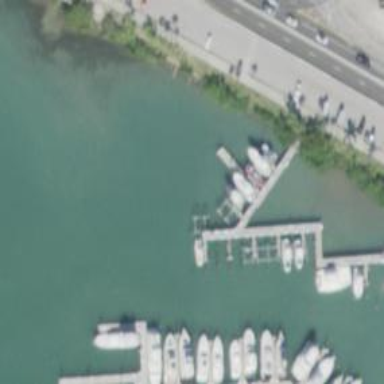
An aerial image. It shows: Man-made pier.